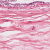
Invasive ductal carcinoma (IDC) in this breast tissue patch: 0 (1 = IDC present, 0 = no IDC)